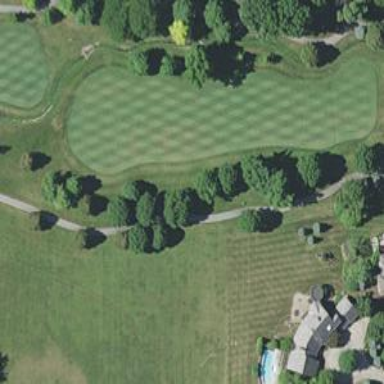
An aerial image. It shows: Path for both roads and golfers.